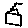
Label: house